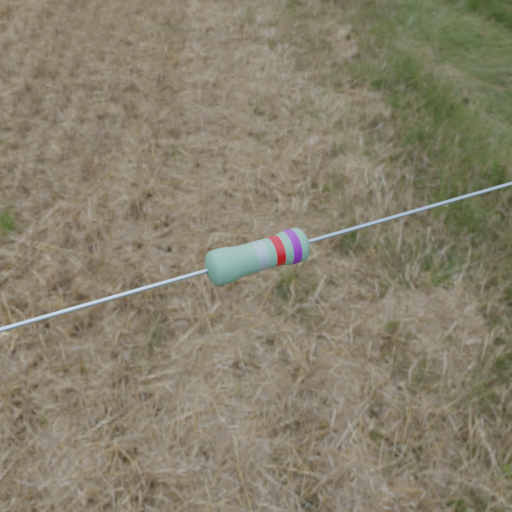
Resistor colour bands (in order): silver, red, violet